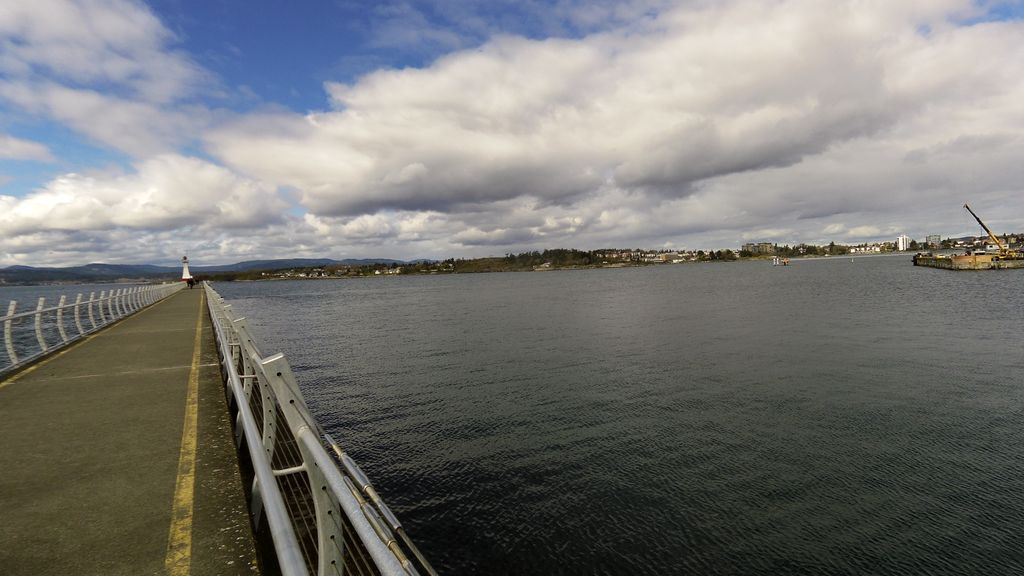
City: victoria